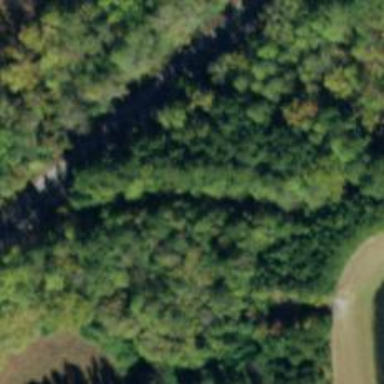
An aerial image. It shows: Abandoned spur railway.